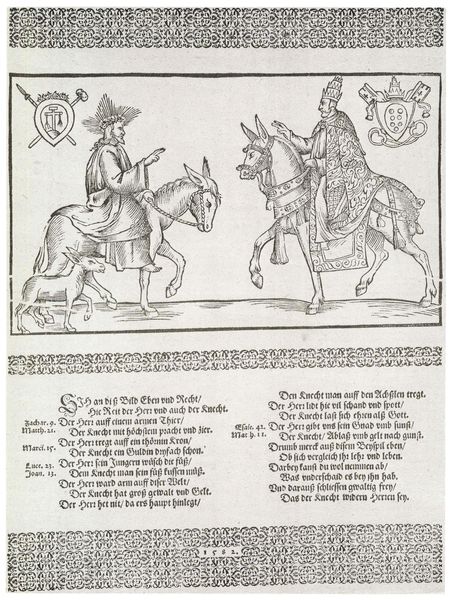
Titel: SIH an diß Bild Eben vnd Recht
Institution: (Seriendruck)
Schlagwörter: mann, umhang, weiß, menschen, geste, grau, hut, männer, profil, schwarz, zeichnung, bart, bärte, bibel, rahmen, vollbart, bild, gesten, gewand, mantel, strick, krone, begegnen, esel, pferd, pferde, reiter, reiten, sattel, zaumzeug, zügel, holzschnitt, schrift, papier, zwei, grafik, graphik, spalten, silhouette, bischof, könig, lanze, papst, deutsch, buch, kreuz, rechteck, druck, schraffur, radierung, stich, seite, illustration, schwarzweiß, schwert, text, mäntel, schritt, treffen, fürst, maultier, buchdruck, buchseite, wappen, heiligenschein, nimbus, christus, jesus, gedicht, begegnung, segen, mitra, tiara, begrüßung, zeilen, kupferstich, ziege, familien, strophen, dornenkrone, flugblatt, zar, gruss, horse, fohlen, buchillustration, druckschrift, majuskel, chrift, seriendruck, golgatha, psalm, perikopen, kolumnen, embleme, pabst, strahlenkrone, eselin, umhanh, 1582, nasreddin hodja, familienbuch